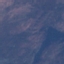
Label: HerbaceousVegetation